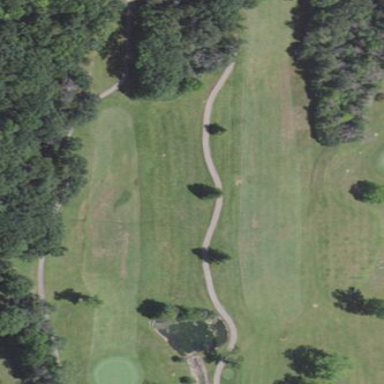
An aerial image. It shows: Area with grass used as rough in golf course.